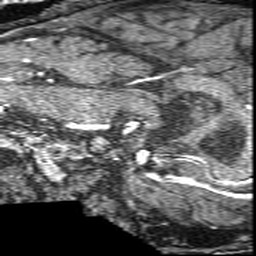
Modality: angio
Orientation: sagittal
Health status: ill
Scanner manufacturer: siemens
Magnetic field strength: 1.5 T
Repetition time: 0.024 s
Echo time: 0.007 s